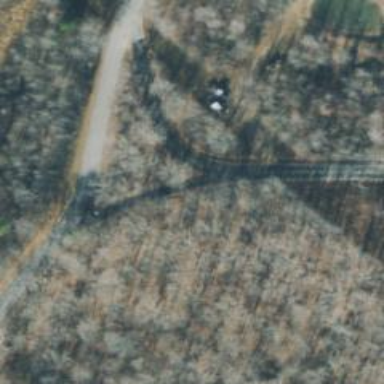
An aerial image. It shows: Unclassified road.